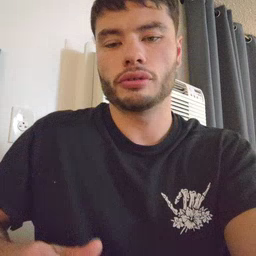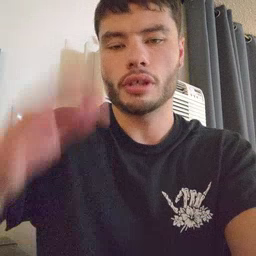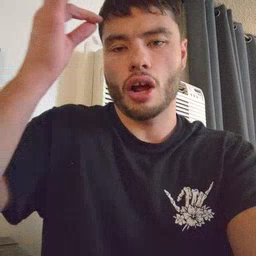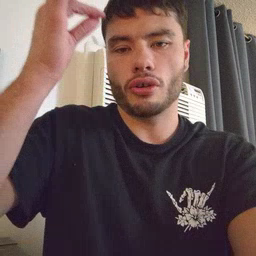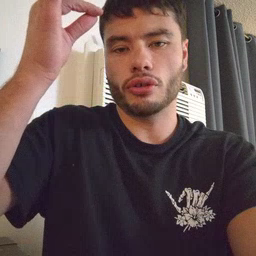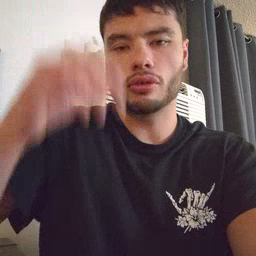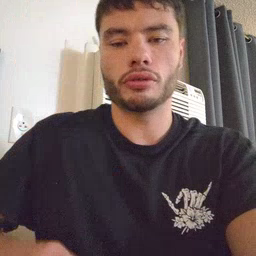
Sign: hair